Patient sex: M
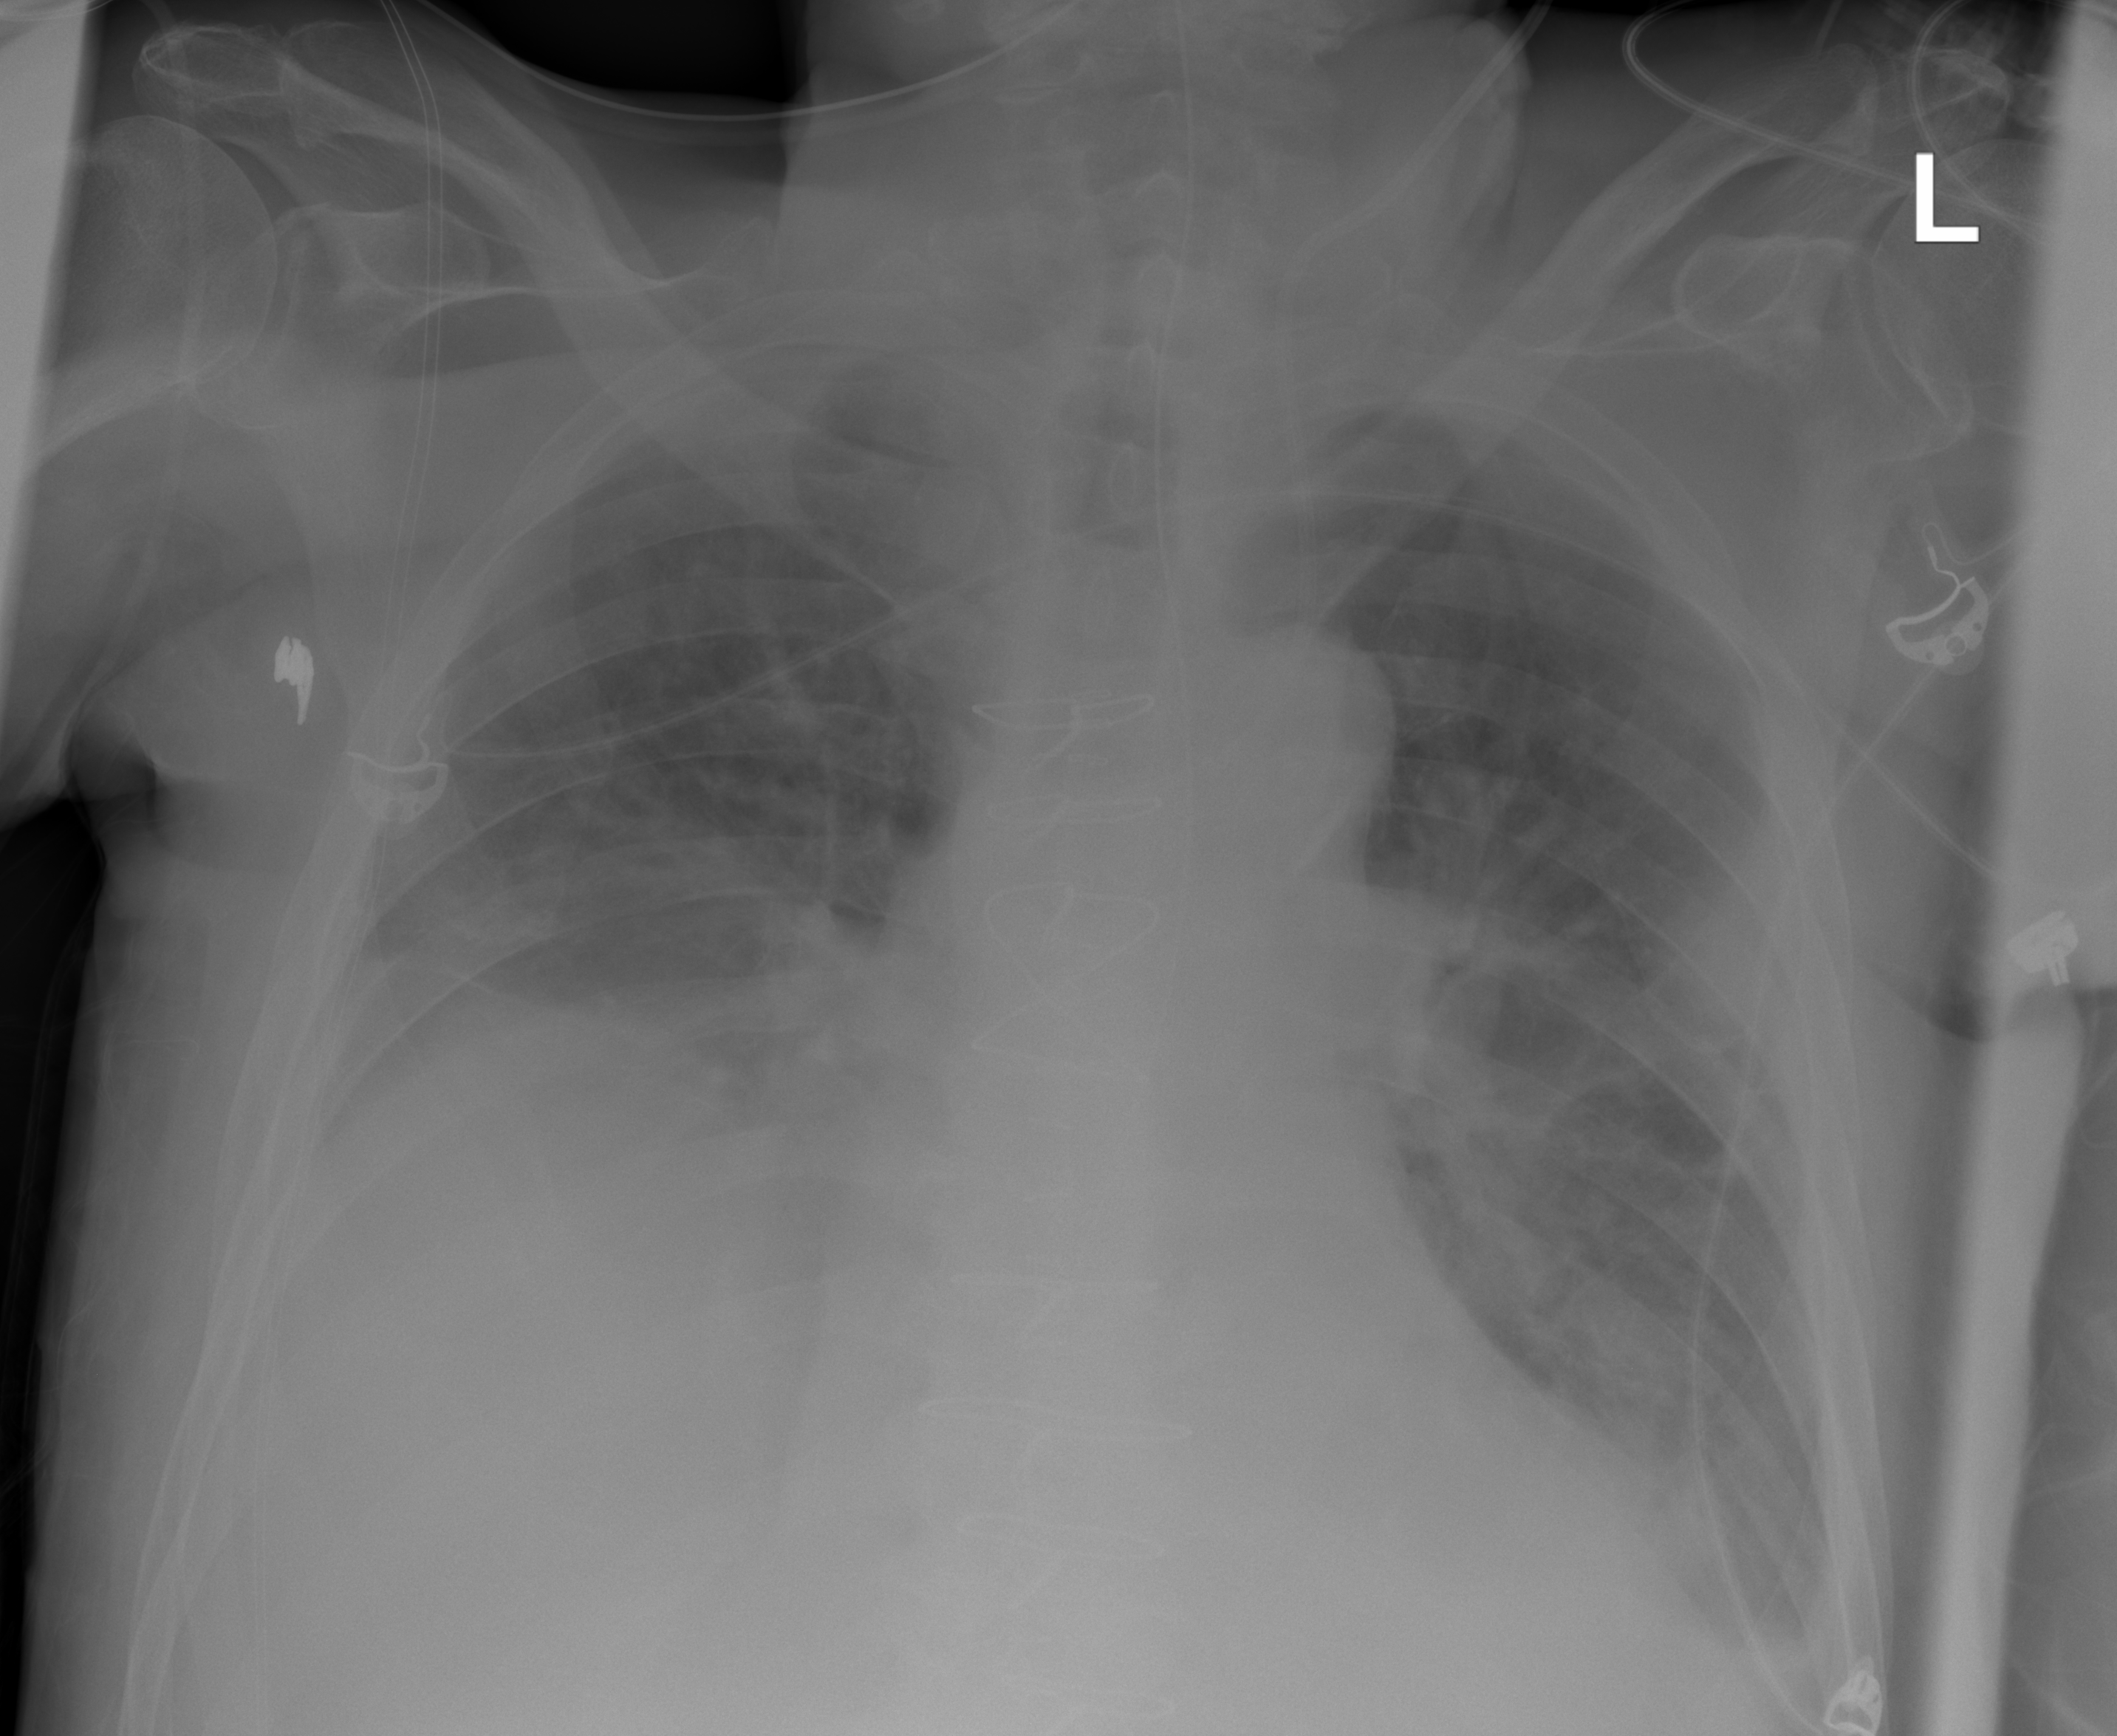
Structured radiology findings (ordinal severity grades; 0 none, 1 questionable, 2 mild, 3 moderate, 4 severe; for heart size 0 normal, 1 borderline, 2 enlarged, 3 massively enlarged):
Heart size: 1
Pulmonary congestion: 2
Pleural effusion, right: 2
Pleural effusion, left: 2
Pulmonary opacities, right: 0
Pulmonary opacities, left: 0
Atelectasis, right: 3
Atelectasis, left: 2